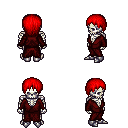
a pixel art fantasy rpg character, male body template, skeleton, red robe, red pants, red plain hairstyle, metal boots, four views (front, back, left, right), 2x2 character sprite sheet, small pixel art, hard edges, no anti-aliasing